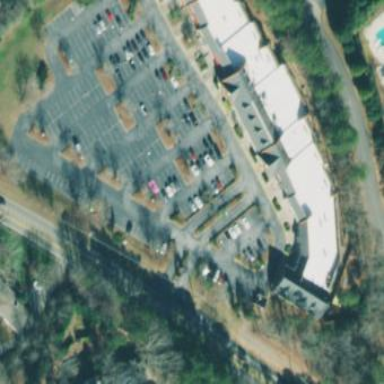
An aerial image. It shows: Retail building.